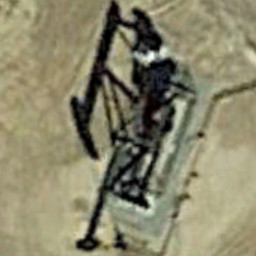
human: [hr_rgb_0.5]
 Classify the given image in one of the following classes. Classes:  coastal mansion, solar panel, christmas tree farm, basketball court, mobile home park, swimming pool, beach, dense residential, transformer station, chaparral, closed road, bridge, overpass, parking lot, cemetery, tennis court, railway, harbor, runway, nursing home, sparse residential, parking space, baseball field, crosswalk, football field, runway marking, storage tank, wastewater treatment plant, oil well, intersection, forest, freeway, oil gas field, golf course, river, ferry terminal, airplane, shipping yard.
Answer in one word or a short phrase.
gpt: oil well